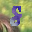
Label: 8